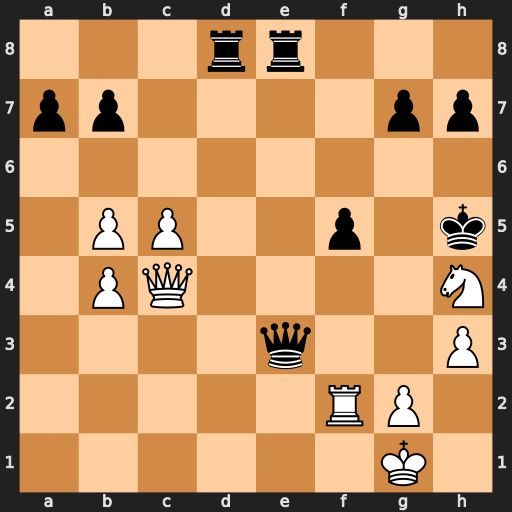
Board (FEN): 3rr3/pp4pp/8/1PP2p1k/1PQ4N/4q2P/5RP1/6K1
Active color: w
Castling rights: -
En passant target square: -
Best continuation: Nxf5 Qxf2+ Kxf2